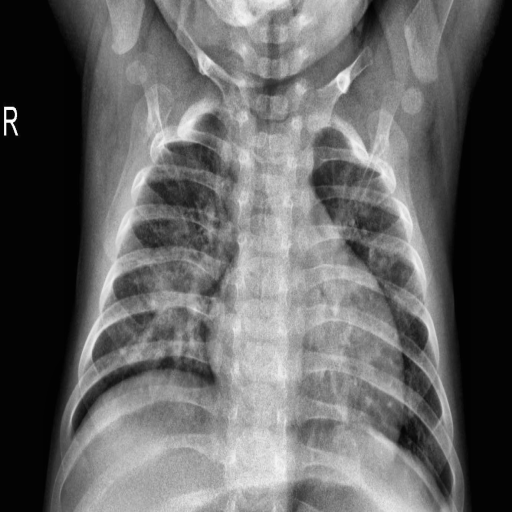
Finding: PNEUMONIA